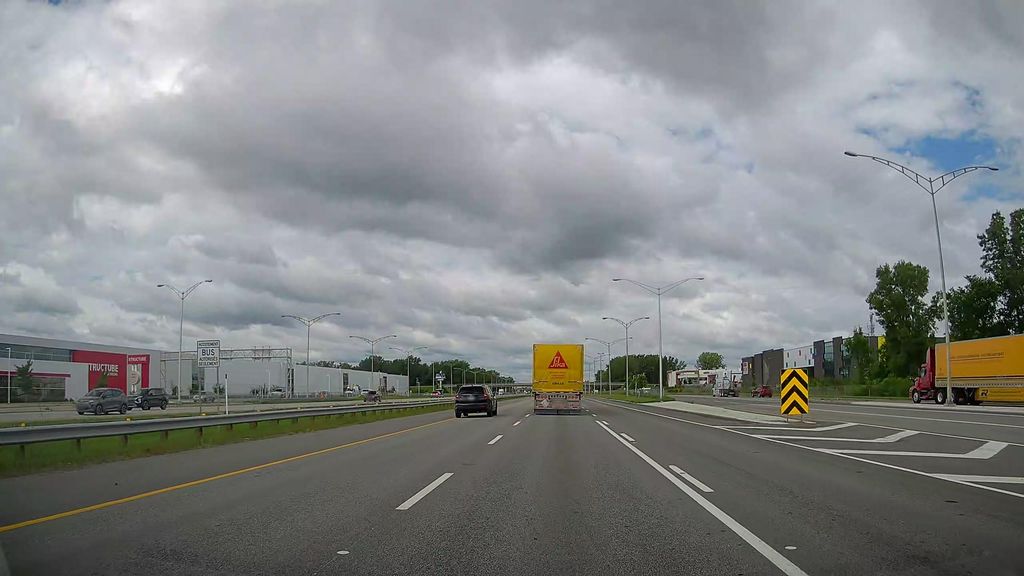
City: montreal